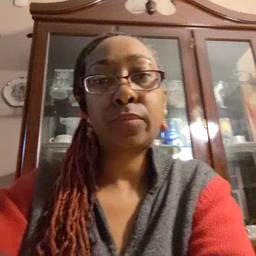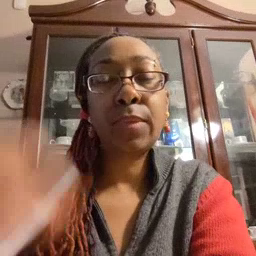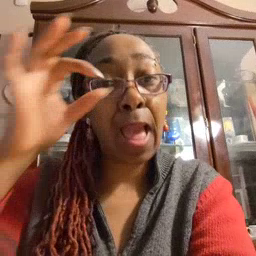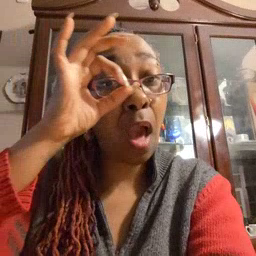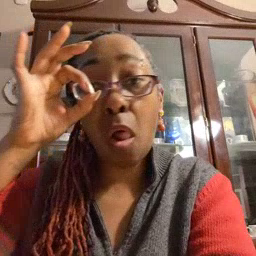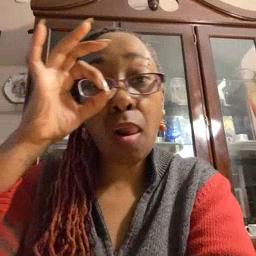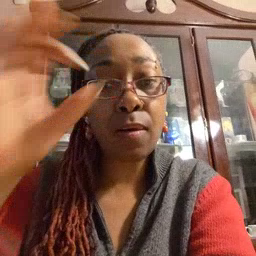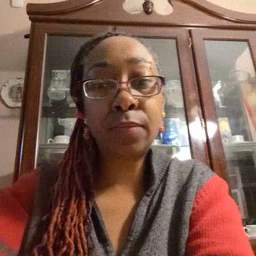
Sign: owl